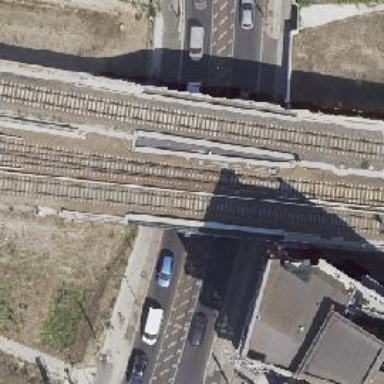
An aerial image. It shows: Bridge used by the electrified light rail system.